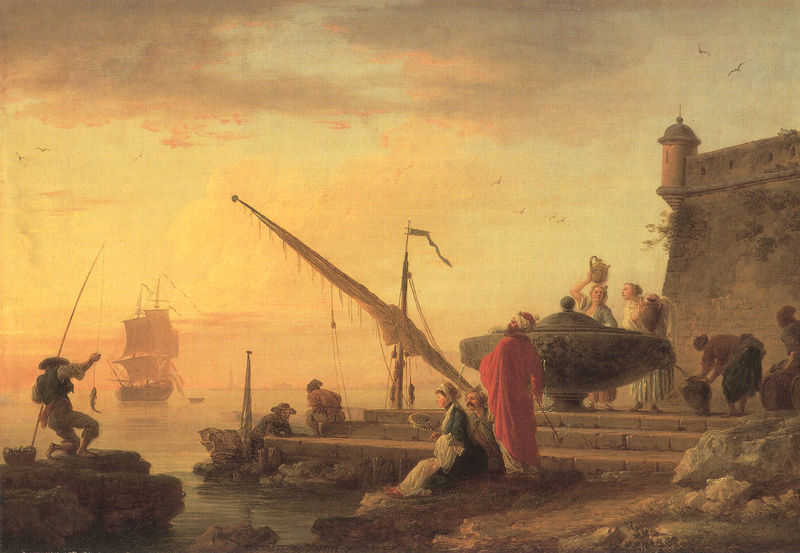
Titel: Orientalischer Seehafen bei Sonnenaufgang
Künstler: Claude Joseph Vernet
Standort: München
Institution: Schleißheim
Schlagwörter: blau, felsen, himmel, kopf, mann, meer, umhang, vogel, wasser, wolken, fluss, frauen, gelb, landschaft, menschen, ocker, see, sitzen, stadt, ufer, abend, braun, damen, femmes, frau, hut, licht, männer, orange, schwarz, weiss, rot, schloss, tiere, wolke, beige, bart, schnurrbart, wand, historie, stein, steine, tragen, signatur, öl, dämmerung, erde, horizont, morgen, sonnenaufgang, vögel, wolen, büsche, sonne, boden, gewand, gold, mantel, pflanzen, boot, boote, brunnen, genre, kahn, stock, turm, amphore, kanne, krug, vase, küste, magd, schiff, schiffe, segel, segelboot, italien, venedig, stab, fahne, fischer, flagge, mast, segelschiff, fels, mauer, abendsonne, sonnenuntergang, monochrom, sepia, hafen, masten, stille, friedrich, abfahrt, möwen, treppe, treppen, könig, homme, jaune, stimmung, stufe, stufen, warten, abendrot, takelage, escalier, cruche, deckel, gefäß, stangen, burg, orient, türmchen, palast, leuchtturm, festung, chapeau, angel, herrscher, mythologie, wimpel, rom, fisch, krüge, moor, romantisch, rouge, stadtmauer, poussin, claude, stange, bateaux, marine, golden, arkadien, femme, turban, soleil, ciel, paysage, peinture, islam, sklaven, kurg, fische, araber, ingres, eau, sultan, angler, bleu, pierres, angeln, fischen, weinfässer, delacroix, port, voile, zweimaster, chateau, red, oiseau, lorrain, couchant, coucher de soleil, crepuscule, turner, rose, orientalisme, oiseaux, angelrute, tour, mer, peche, pecheur, poisson, roter umhang, tourelle, fontaine, mauren, schaale, digue, horace vernet, navire, rempart, voilier, xviième, akadien, hommes, ruine, sea, bateau, personnages, fort, fish, people, mat, exotique, roche, marins, pecheurs, verteidigungsanlage, ocean, berge, vaisseau, gérome, roubtzoff, 1700, forteresse, levé du jour, bird, marché, remparts, roches, muraille, batisse, attendre, islamn, vaasen, quai, ship, sctadtmauer, frauen krüge, arab, touge, canne à pêche, peche\, xixeme, fontagne, couche de soleil, ihafen